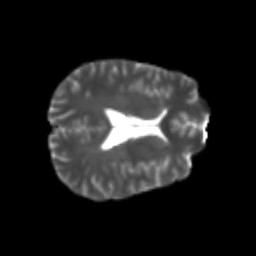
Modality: T2w
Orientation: axial
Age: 25
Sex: male
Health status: healthy
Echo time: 0.074 s